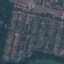
Land use / land cover class: Residential